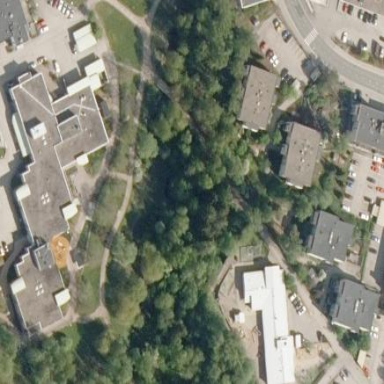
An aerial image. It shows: Kindergarten.